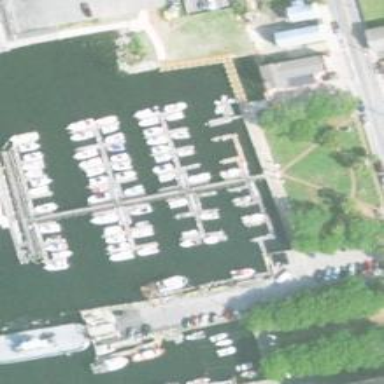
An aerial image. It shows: Man-made pier.